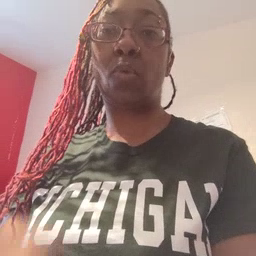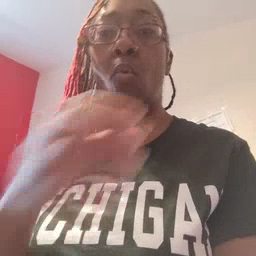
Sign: orange